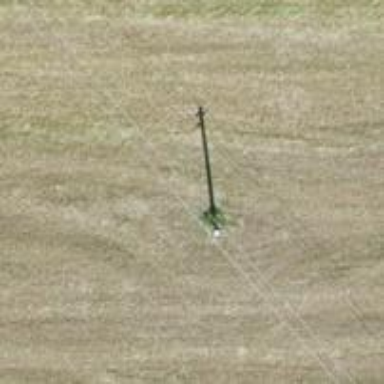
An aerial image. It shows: Power pole.